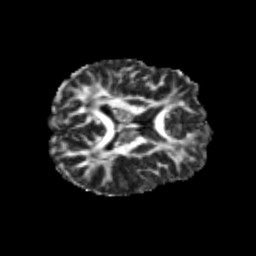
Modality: FA
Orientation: axial
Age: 23
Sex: male
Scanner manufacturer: siemens
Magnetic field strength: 3 T
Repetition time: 3.5 s
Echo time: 0.113 s